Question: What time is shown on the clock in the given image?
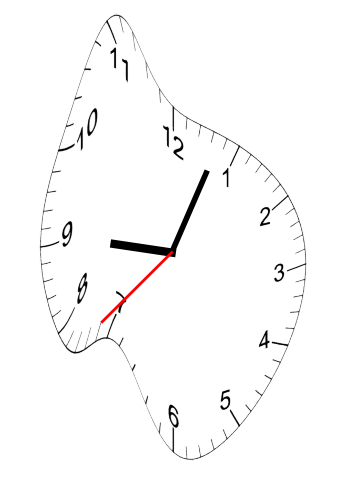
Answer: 09:03:37